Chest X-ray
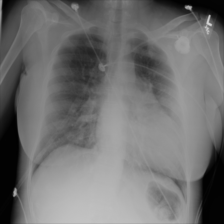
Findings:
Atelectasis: negative
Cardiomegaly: negative
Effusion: negative
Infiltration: negative
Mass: negative
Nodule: negative
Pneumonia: negative
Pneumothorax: negative
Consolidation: negative
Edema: negative
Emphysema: negative
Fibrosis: negative
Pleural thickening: negative
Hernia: negative